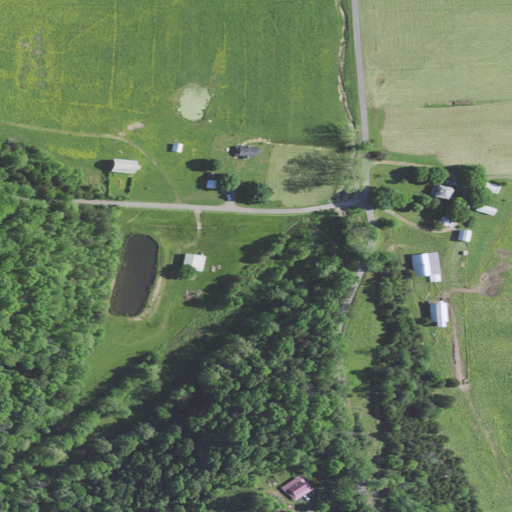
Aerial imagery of valley in Kentucky named Gooch Hollow containing pasture, mixed forest, open development, deciduous forest, medium intensity development, and low intensity development